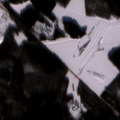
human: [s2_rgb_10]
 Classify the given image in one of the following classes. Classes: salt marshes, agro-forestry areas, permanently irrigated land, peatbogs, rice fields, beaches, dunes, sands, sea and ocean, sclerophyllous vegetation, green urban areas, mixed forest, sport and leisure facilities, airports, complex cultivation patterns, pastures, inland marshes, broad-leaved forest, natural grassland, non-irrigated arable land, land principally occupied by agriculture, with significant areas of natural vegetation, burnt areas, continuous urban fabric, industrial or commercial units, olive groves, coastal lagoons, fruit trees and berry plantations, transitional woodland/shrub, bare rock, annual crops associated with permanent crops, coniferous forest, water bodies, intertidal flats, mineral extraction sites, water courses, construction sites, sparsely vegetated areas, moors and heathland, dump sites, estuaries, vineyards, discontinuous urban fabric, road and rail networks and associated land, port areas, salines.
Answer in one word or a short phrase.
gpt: non-irrigated arable land, coniferous forest, mixed forest, transitional woodland/shrub